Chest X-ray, PA view. Patient: 65 years old, sex M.
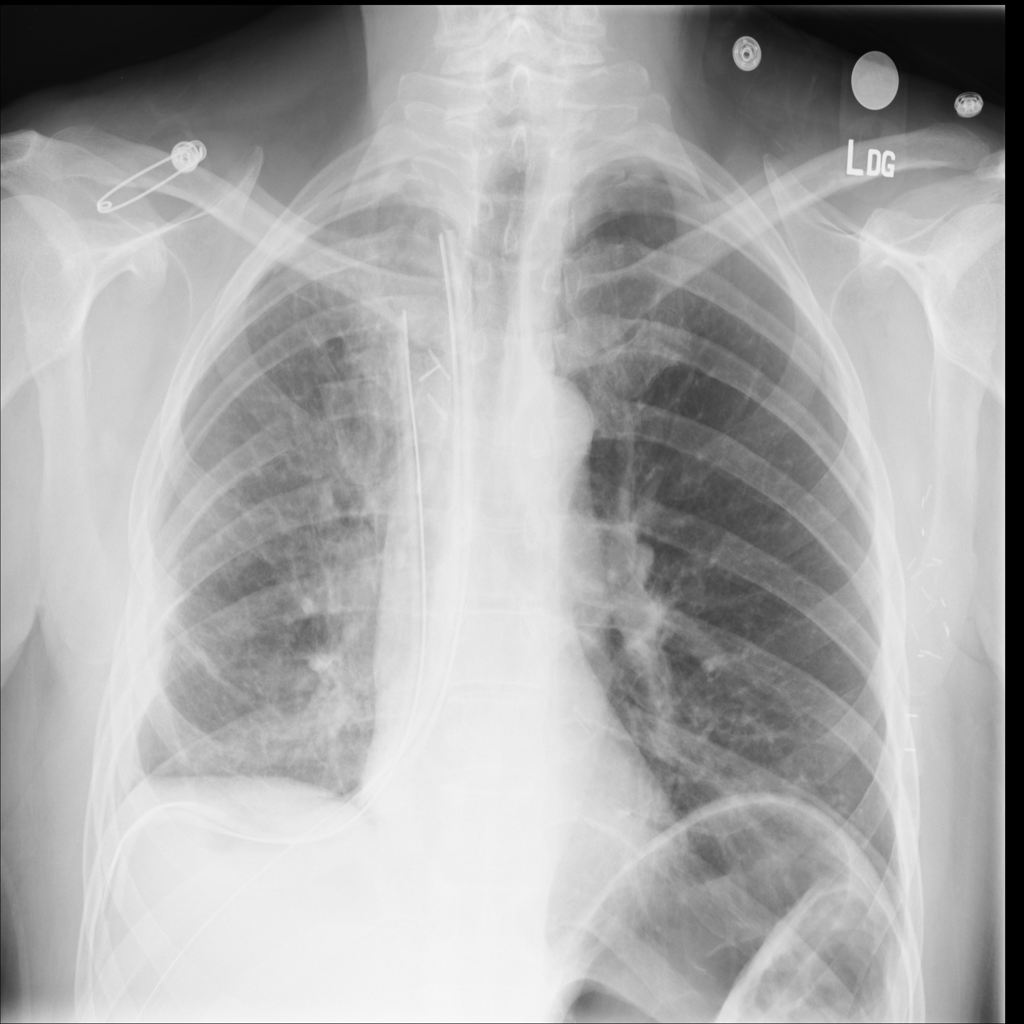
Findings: Pneumothorax